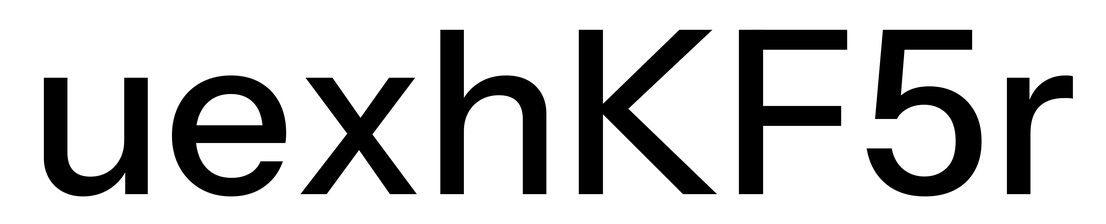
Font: InstrumentSans_Medium